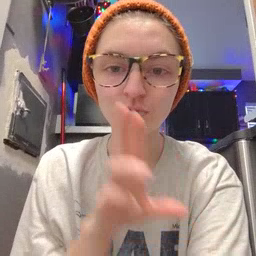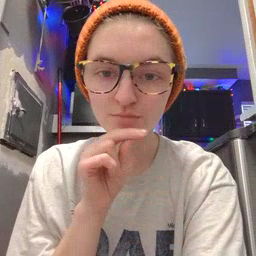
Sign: goose